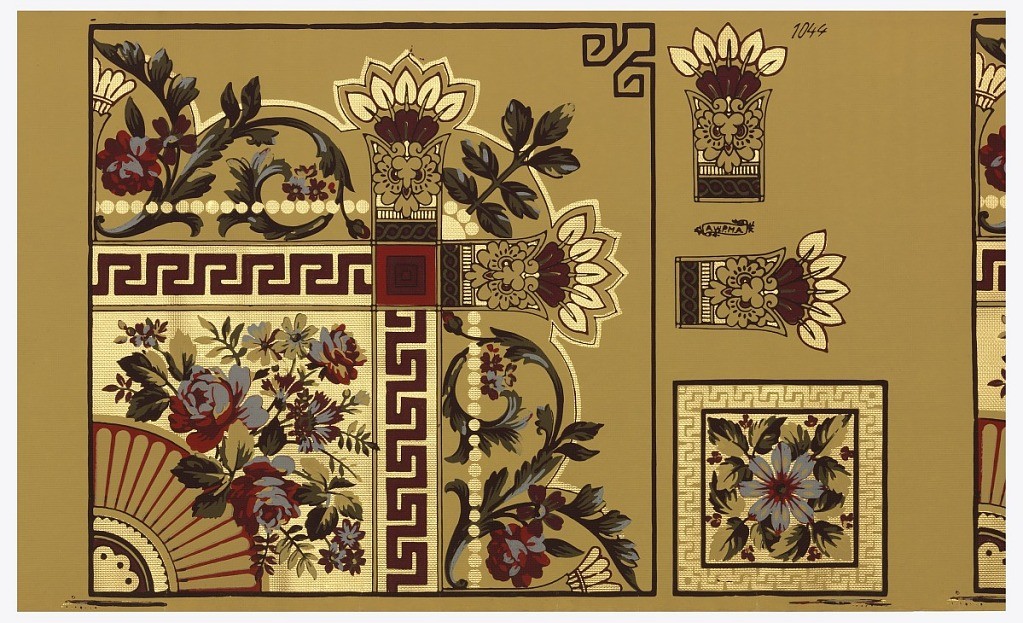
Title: Ceiling border
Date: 1875–1906
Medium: Block-printed paper, embossed
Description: Wallpaper roll. One quarter of a medallion, containing a fan shape radiating out from corner, a large floral bouquet and a Greek key motif.